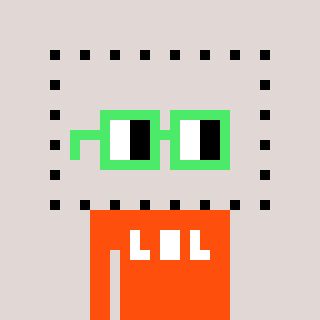
a pixel art character with square light green glasses, a void-shaped head and a orange-colored body on a warm background